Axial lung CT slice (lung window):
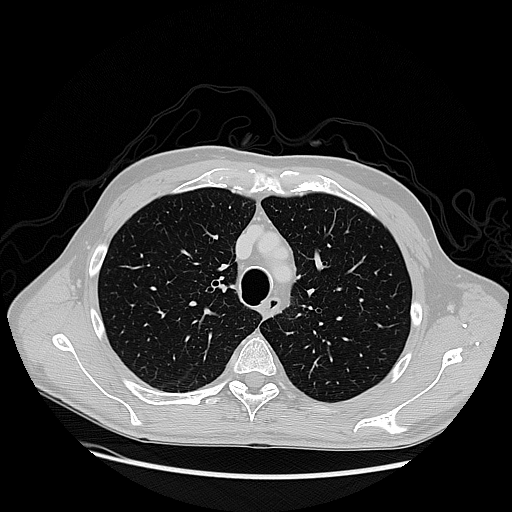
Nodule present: no